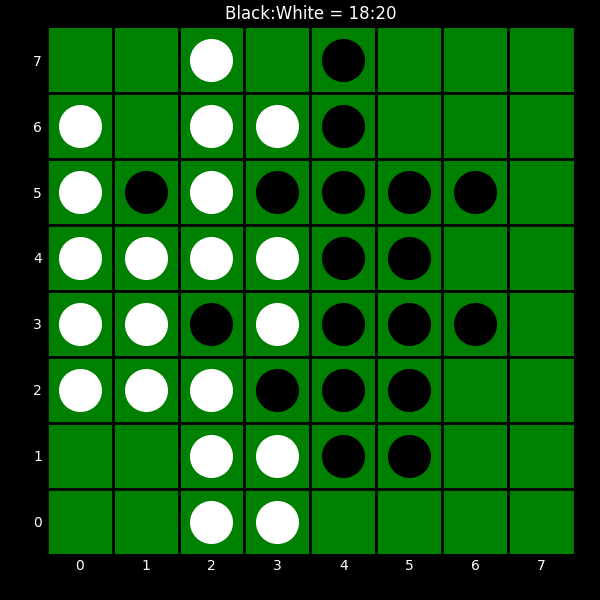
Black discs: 18
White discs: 20